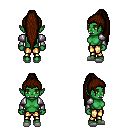
a pixel art fantasy rpg character, female body template, orc, green skin, steel arm armor, gold greaves, brown extra-long topknot hairstyle, white slippers, four views (front, back, left, right), 2x2 character sprite sheet, small pixel art, hard edges, no anti-aliasing